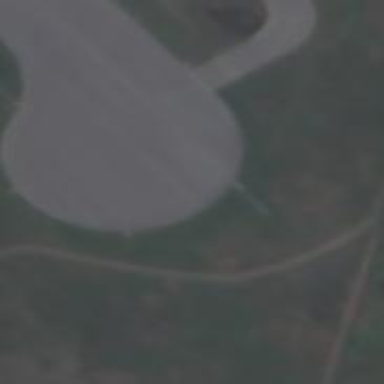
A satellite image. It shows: Runway at airport.